Question: I have a form with a submit button named Apply,
### Visual

### HTML
'''
<div id="accordion">
<div>
<h3><a href="#">Theme color and layout</a></h3>
<div>
<!-- Colour picker code -->
<form id="applyColor">
<input class='simple_color' value='#cc3333'/>
<input type='submit' value='Apply'/>
</form>
</div>
</div>
<div>
'''
### Javascript
'''
//Colour picker
$(document).ready(function(){
$('.simple_color').simpleColor();
$("#applyColor").submit(function() {
alert($('input.simple_color')[0].value);
});
});
'''
## Problem :
Now, Whenever I click on submit button it doesn't execute my alert statement. I have tried to use simple alert statement like 'alert('Hello World!');' but it did not work as well.
I am not sure whats wrong, am I doing something wrong?
---
### Linked Jquery
'''
<script type="text/javascript" src="jquery-1.7.2.min.js"></script>
'''
### Sources I used to create a color picker and tutorial regarding post via ajax,
- <URL>
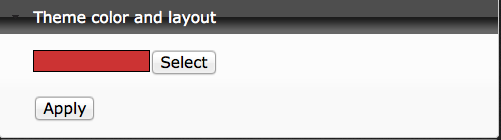
Answer: I was only able to reproduce your problem when I didn't have the color picker properly referenced. When I did reference it, the solution worked as expected:
'''
$(".simple_color").simpleColor();
$("#applyColor").on("submit", function(event){
event.preventDefault();
alert( 'Submitted' );
});
'''
Working: <URL>
Not Working (plugin not referenced): <URL>
Check your console for a message similar to the following:
> Uncaught TypeError: Object [object Object] has no method 'simpleColor'